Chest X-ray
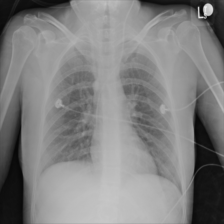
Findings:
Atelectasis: negative
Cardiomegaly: negative
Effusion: negative
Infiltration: negative
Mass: negative
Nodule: negative
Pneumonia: negative
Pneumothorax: negative
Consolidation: negative
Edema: negative
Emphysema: negative
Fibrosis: negative
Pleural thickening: negative
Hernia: negative